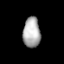
Tissue: lung
Cell type: Myeloid cells
Senescence score: 0.6287
Nuclear area (px): 506
Mean DAPI intensity: 174.263